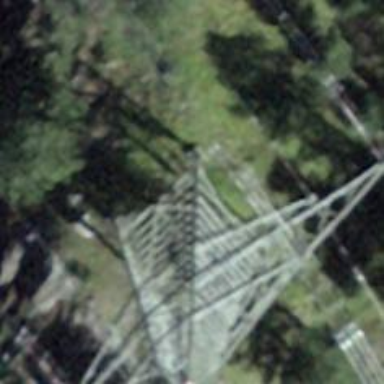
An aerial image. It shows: Towering power structure.